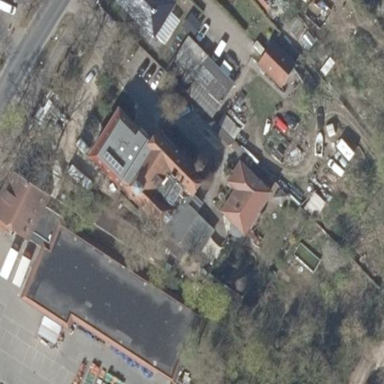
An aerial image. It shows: Nursing home.